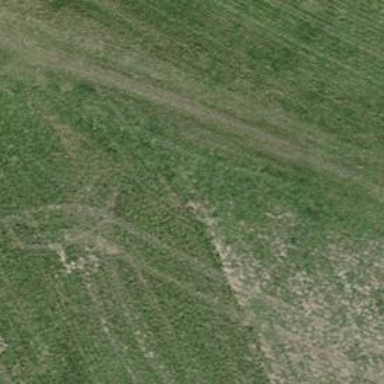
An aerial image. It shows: Track with very rough surface.